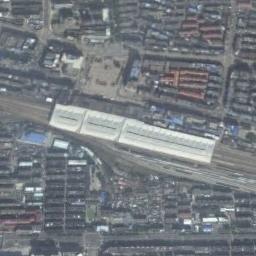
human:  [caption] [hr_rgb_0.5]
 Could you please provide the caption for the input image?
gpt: There are many buildings of different shapes beside the railway station .

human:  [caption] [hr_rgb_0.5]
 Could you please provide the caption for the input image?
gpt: The railway station has some railways and a white building and the railway station is surrounded by lots of other buildings .

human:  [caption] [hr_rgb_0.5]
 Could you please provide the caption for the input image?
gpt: There is a railway station in the crowded city .

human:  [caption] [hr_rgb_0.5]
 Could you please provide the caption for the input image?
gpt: The railway station is next to some buildings .

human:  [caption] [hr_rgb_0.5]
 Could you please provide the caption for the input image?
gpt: There are many buildings around the white railway station .